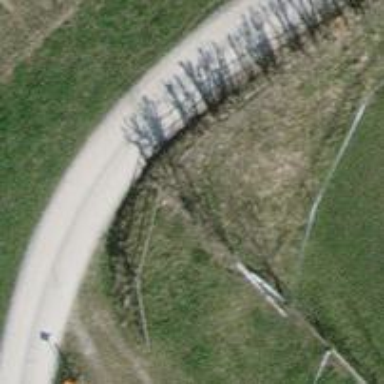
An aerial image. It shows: Hedge acting as barrier.